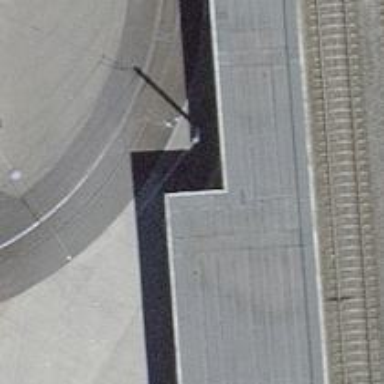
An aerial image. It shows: Concrete steps with ramp.